Question: First thing I got same question on several post, but all the post answers cannot give me any solution.
If I unchecked 'Android Private Libraries' then app is running but after the splash screen it's give class not found exceptions.
I have used the following libraries :

After adding google map for Business SDK, this problem occurs. I know it's exceed the size, but these libraries I cannot remove. Please suggest me to solve this problem.
I am using eclipse.
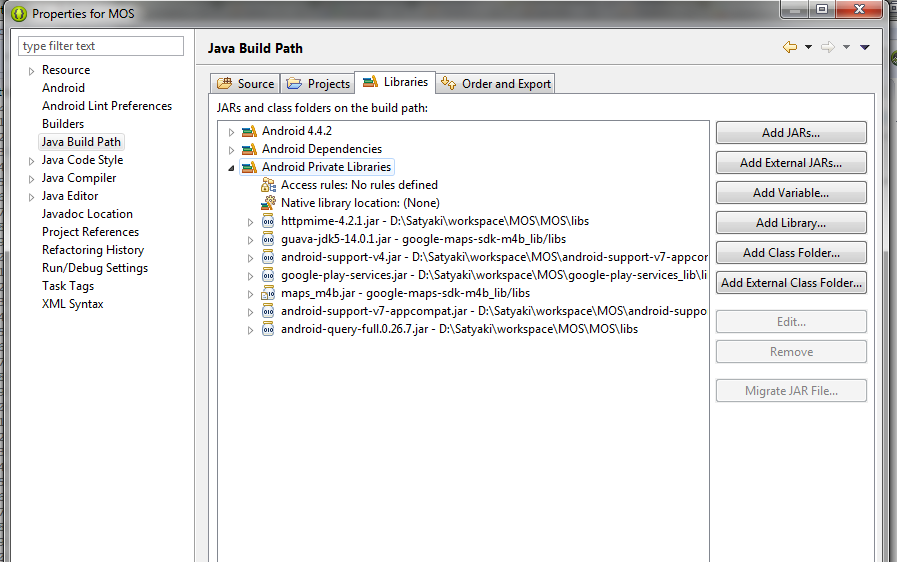
Answer: My answer is matched with the answer of this following question, his answer give me final solution.
<URL>
Who give negative vote of my question, please see this link and try to build up yourself like him. :)